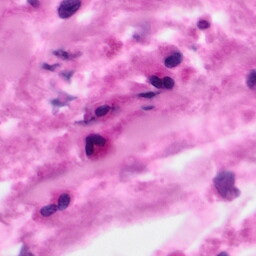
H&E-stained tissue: Pancreatic